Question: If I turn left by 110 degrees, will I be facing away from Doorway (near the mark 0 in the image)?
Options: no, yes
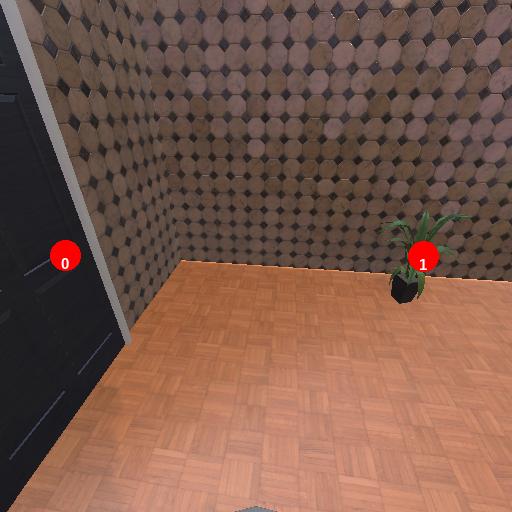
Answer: no